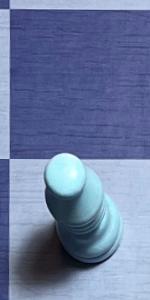
Label: Bishop_White